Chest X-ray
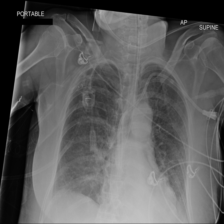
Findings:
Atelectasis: negative
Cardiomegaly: negative
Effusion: positive
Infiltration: positive
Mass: negative
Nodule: negative
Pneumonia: negative
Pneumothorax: negative
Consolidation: negative
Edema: negative
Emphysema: negative
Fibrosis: negative
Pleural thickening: negative
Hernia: negative